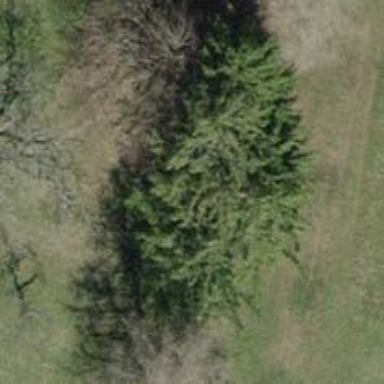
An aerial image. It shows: Urban area featuring tree as natural element.